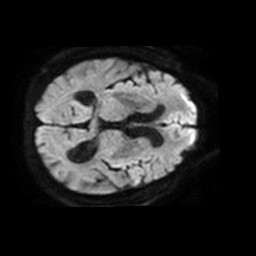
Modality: TRACE
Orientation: axial
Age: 78
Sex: male
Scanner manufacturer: philips
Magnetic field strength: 1.5 T
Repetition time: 4.817 s
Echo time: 0.07764 s